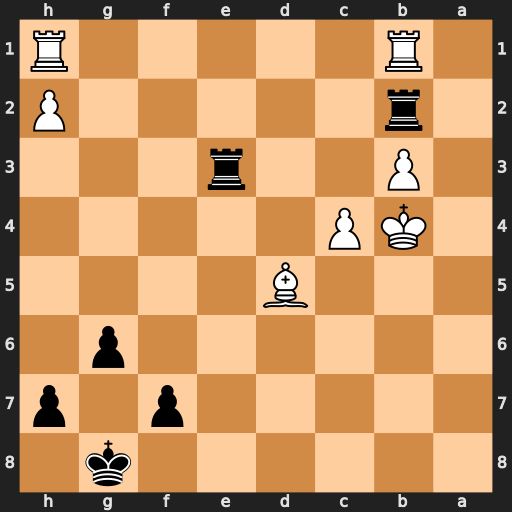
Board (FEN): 6k1/5p1p/6p1/3B4/1KP5/1P2r3/1r5P/1R5R
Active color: b
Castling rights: -
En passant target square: -
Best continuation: Rexb3+ Kc5 Rxb1 Rxb1 Rxb1